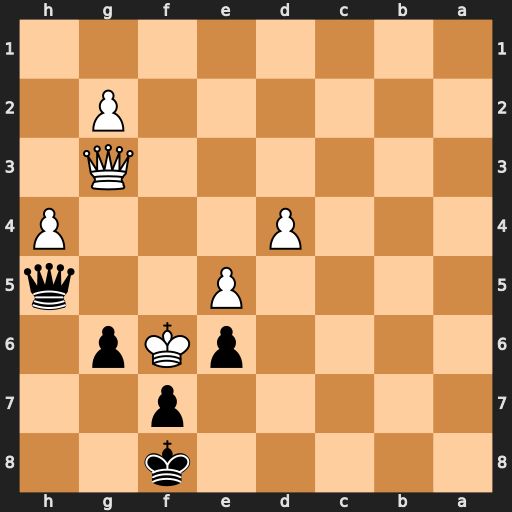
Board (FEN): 5k2/5p2/4pKp1/4P2q/3P3P/6Q1/6P1/8
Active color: b
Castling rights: -
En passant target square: -
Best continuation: Qf5#